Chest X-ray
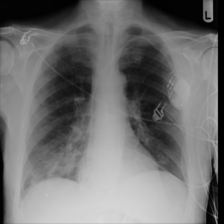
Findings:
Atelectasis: negative
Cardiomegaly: negative
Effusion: negative
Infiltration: positive
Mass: negative
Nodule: negative
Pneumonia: positive
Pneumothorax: negative
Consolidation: negative
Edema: negative
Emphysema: negative
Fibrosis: negative
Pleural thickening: negative
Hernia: negative